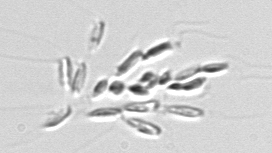
Label: Dinobryon